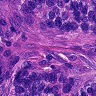
Metastatic tissue present: yes